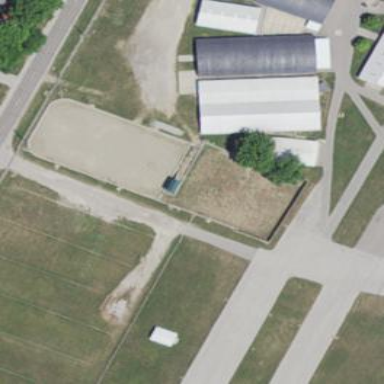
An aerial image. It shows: Dirt area designated for equestrian sports. It is leisure land for horse riding.